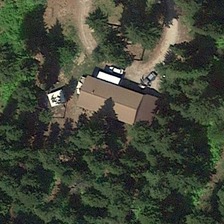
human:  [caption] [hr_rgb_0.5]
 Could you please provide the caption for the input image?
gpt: many green trees are around a building .

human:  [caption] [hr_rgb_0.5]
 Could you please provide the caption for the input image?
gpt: many green trees are around a building .

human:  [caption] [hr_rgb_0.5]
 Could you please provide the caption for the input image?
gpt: many green trees are around a building .

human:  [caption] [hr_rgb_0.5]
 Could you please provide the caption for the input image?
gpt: many green trees are around a building .

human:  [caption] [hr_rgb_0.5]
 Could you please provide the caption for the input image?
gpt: many green trees are around a building .